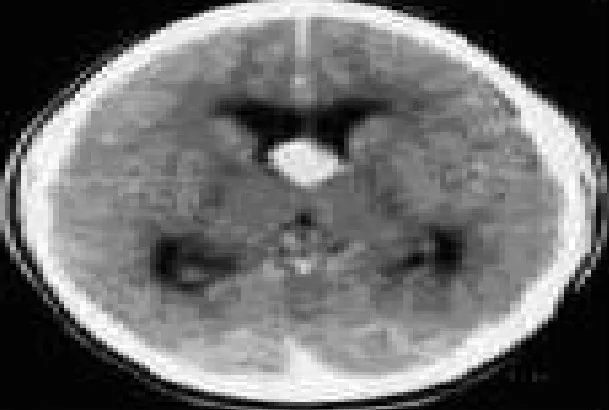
CT scan with contrast administration.
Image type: radiology (ct)